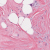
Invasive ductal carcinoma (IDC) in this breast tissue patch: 1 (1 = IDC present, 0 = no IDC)